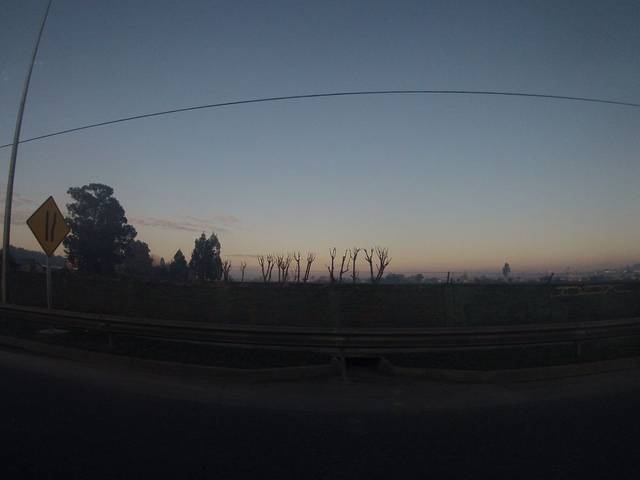
Region: Chile
Coordinates: -38.759, -72.609